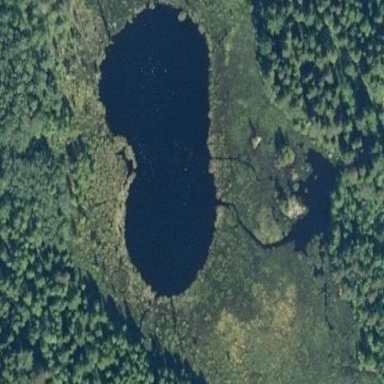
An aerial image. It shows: Lake with natural water.